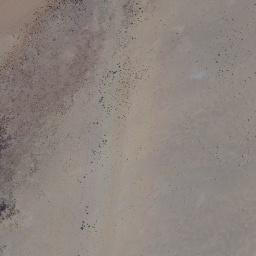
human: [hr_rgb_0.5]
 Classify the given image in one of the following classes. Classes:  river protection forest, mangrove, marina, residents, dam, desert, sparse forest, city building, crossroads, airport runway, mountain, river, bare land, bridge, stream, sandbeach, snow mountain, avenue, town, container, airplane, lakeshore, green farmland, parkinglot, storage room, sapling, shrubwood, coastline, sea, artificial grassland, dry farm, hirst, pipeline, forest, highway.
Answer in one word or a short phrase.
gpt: bare land